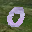
Label: 0